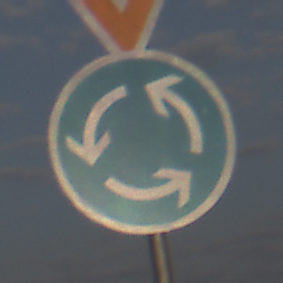
Verkehrszeichen: Kreisverkehr
Zusatzzeichen oben: VorfahrtGewaehren
Umgebung: Outdoor, Nature
Tageszeit: SunriseSunset
Wetter: PartlyCloudy
Licht: Natural
Jahreszeit: NotSpecified
Kontrast: HighContrast